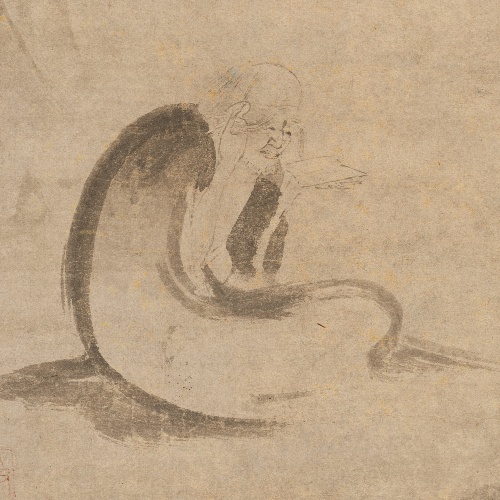
Title: 元   佚名  玉谿思珉題贊   對月圖   軸|Reading a Sutra by Moonlight
Artist: Unidentified artist
Date: ca. 1332
Object type: Hanging scroll
Classification: Paintings
Medium: Hanging scroll; ink on paper
Culture: China
Period: Yuan dynasty (1271–1368)
Dimensions: Image: 29 3/8 x 13 in. (74.6 x 33 cm)
Overall with mounting: 59 x 13 5/8 in. (149.9 x 34.6 cm)
Overall with knobs: 59 x 15 1/2 in. (149.9 x 39.4 cm)
Department: Asian Art
Credit line: Edward Elliott Family Collection, Purchase, The Dillon Fund Gift, 1982
Accession year: 1982
Repository: Metropolitan Museum of Art, New York, NY
Tags: Men|Reading|Monks